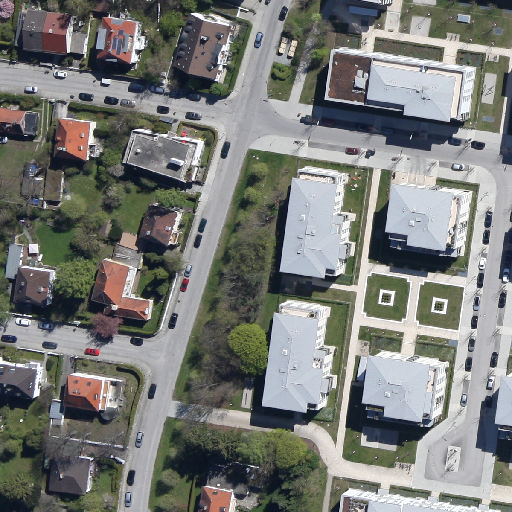
Referring expression: car in the parking area